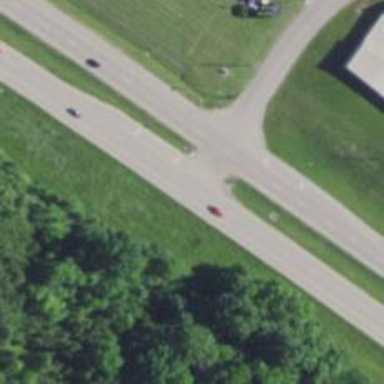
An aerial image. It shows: Primary highway.